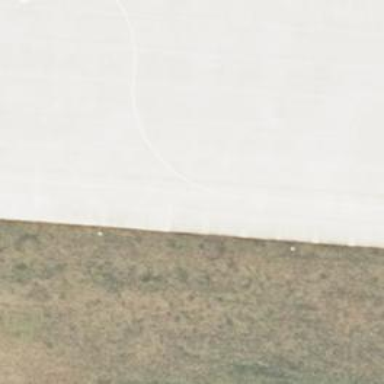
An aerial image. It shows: Image of taxiway at airport.